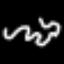
Label: squiggle